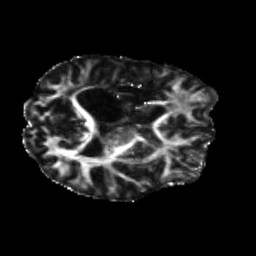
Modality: FA
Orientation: axial
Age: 31
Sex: female
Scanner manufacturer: siemens
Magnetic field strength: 3 T
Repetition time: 5.25 s
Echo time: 0.08 s